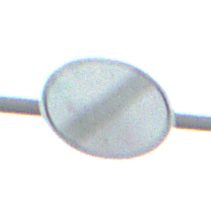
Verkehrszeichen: EndeSaemtlicherBegrenzungen
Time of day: SunriseSunset
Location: Outdoor (RoadRail)
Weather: PartlyCloudy
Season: NotSpecified
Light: Natural